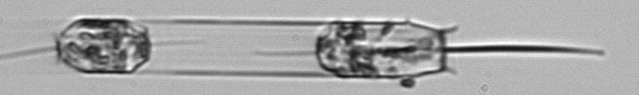
Label: Ditylum_brightwellii